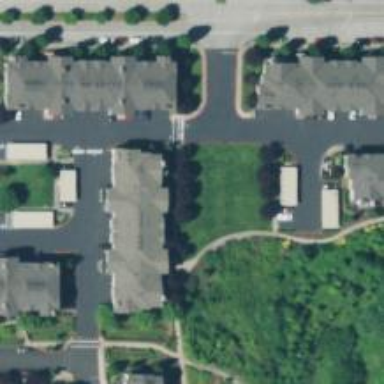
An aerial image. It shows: Service road with sidewalk on the left.